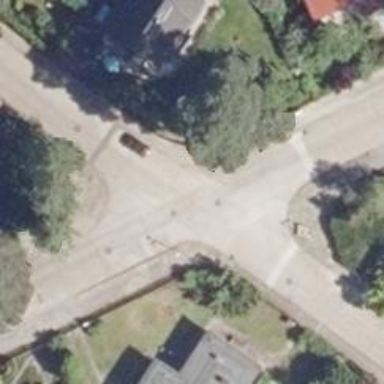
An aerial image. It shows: Residential road made of concrete plates.